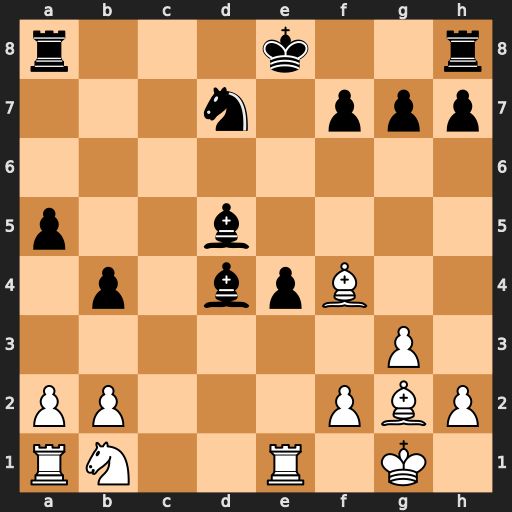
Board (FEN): r3k2r/3n1ppp/8/p2b4/1p1bpB2/6P1/PP3PBP/RN2R1K1
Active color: w
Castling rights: kq
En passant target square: -
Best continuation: Bxe4 O-O Bxd5